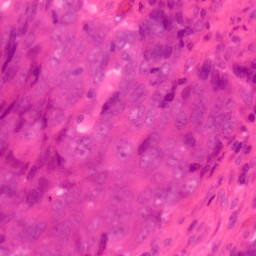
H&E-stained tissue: Colon